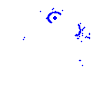
Particle: proton